Interaction volume radius: 10 \u00c5
Interaction volume height: 20 \u00c5
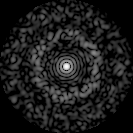
Disorder parameter: 0.8461